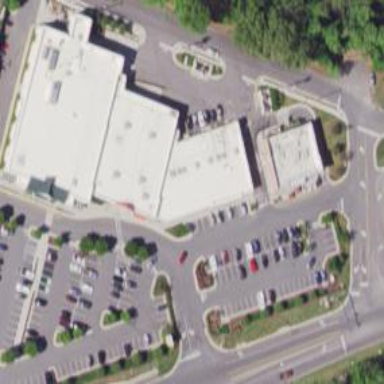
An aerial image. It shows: Retail area.